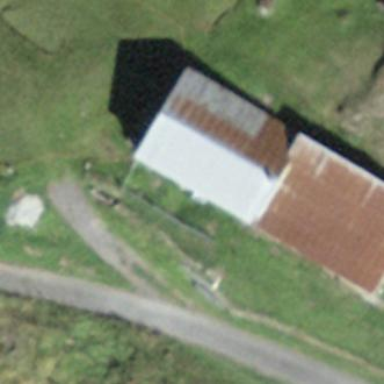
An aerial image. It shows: Shed.